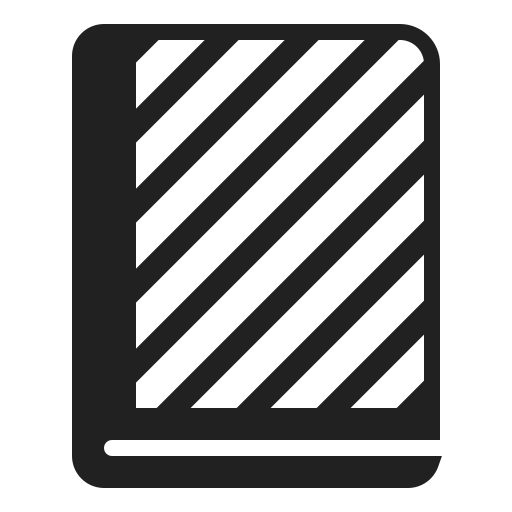
green book high contrast